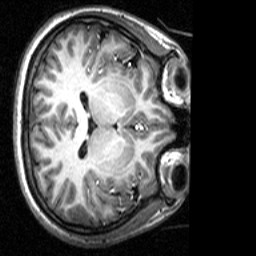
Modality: T1w
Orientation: axial
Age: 19
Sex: female